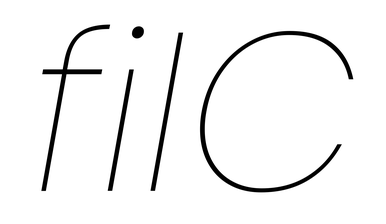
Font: Poppins-ThinItalic